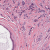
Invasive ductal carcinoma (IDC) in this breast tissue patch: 1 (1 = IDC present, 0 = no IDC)